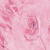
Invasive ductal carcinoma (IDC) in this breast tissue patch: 0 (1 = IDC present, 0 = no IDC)